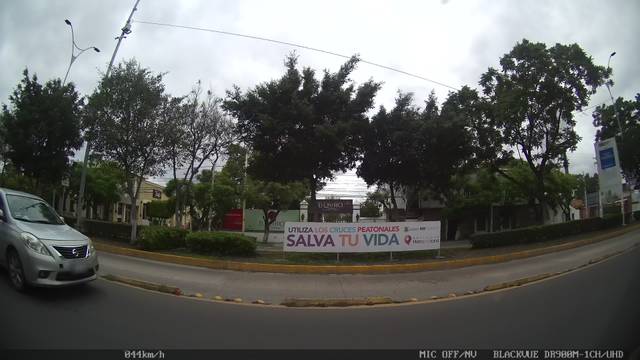
Region: Mexico
Coordinates: 20.583, -100.397